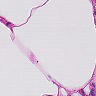
Metastatic tissue present: no